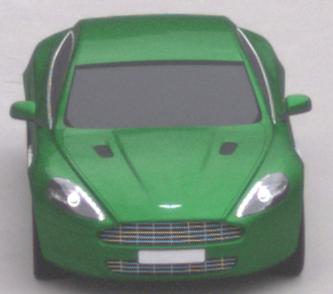
Make: Aston Martin
Model: Rapide
Detailed model: Rapide
Model produced from: 2010/03
Model produced until: 2013/07
Doors: 5
Color: green
Road condition: dry road
Daytime: morning or afternoon
Contrast: low contrast